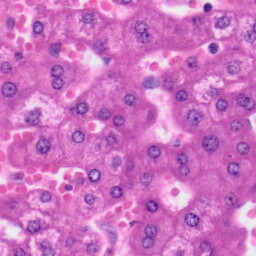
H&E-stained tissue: Liver